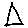
Label: triangle